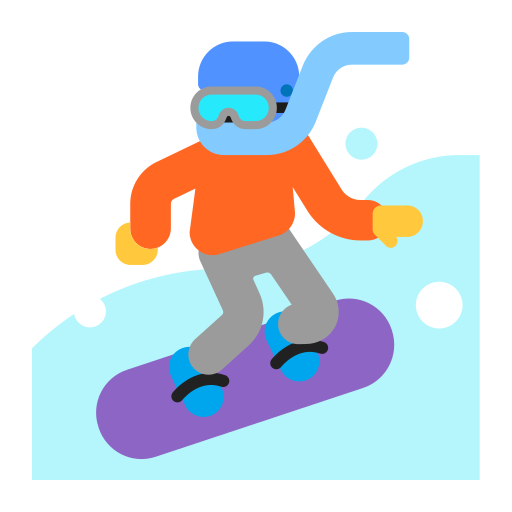
snowboarder flat default